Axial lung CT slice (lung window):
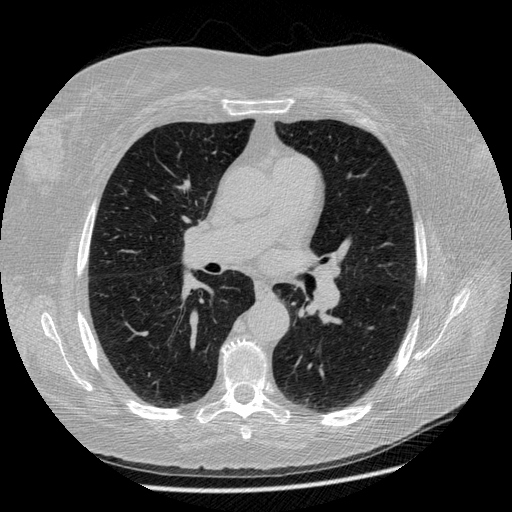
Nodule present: no